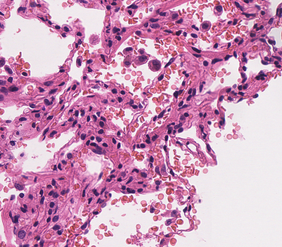
Tumor epithelial tissue: no
Tumor-associated stroma tissue: no
Normal tissue: yes